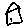
Label: house